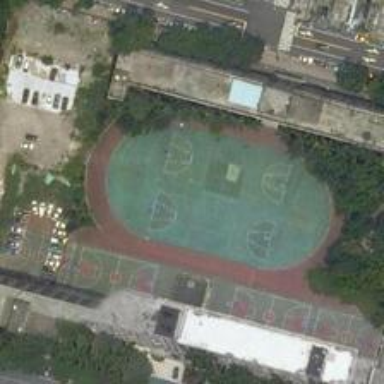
A few of basketball courts are situated in this area with lush plants aside .